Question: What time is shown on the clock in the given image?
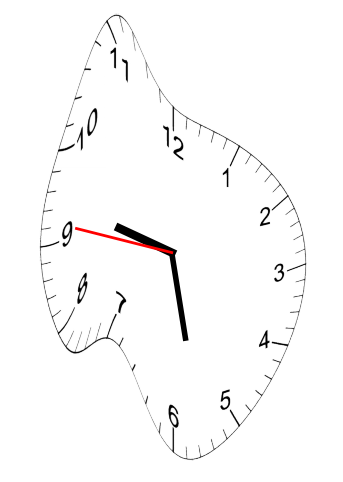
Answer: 09:27:46